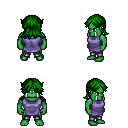
a pixel art fantasy rpg character, male body template, orc, green skin, chain tabard jacket, metal pants, green loose hair, four views (front, back, left, right), 2x2 character sprite sheet, small pixel art, hard edges, no anti-aliasing